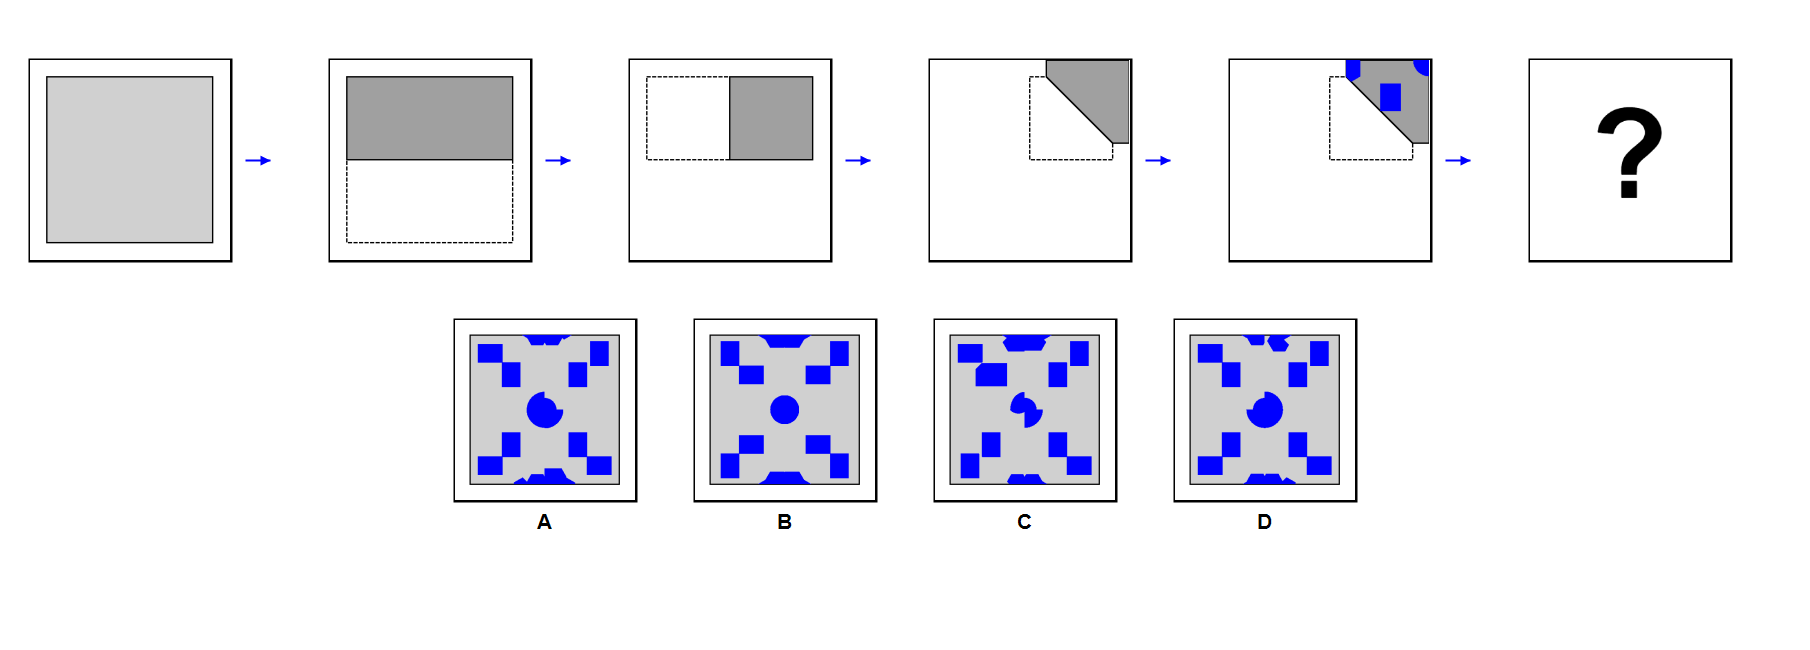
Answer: B